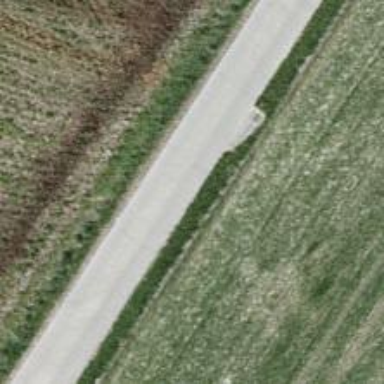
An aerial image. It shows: Unclassified road with asphalt surface and grade1 tracktype.